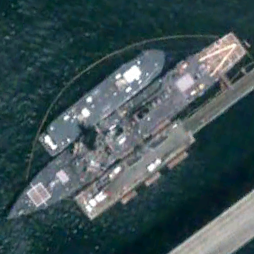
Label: destroyer